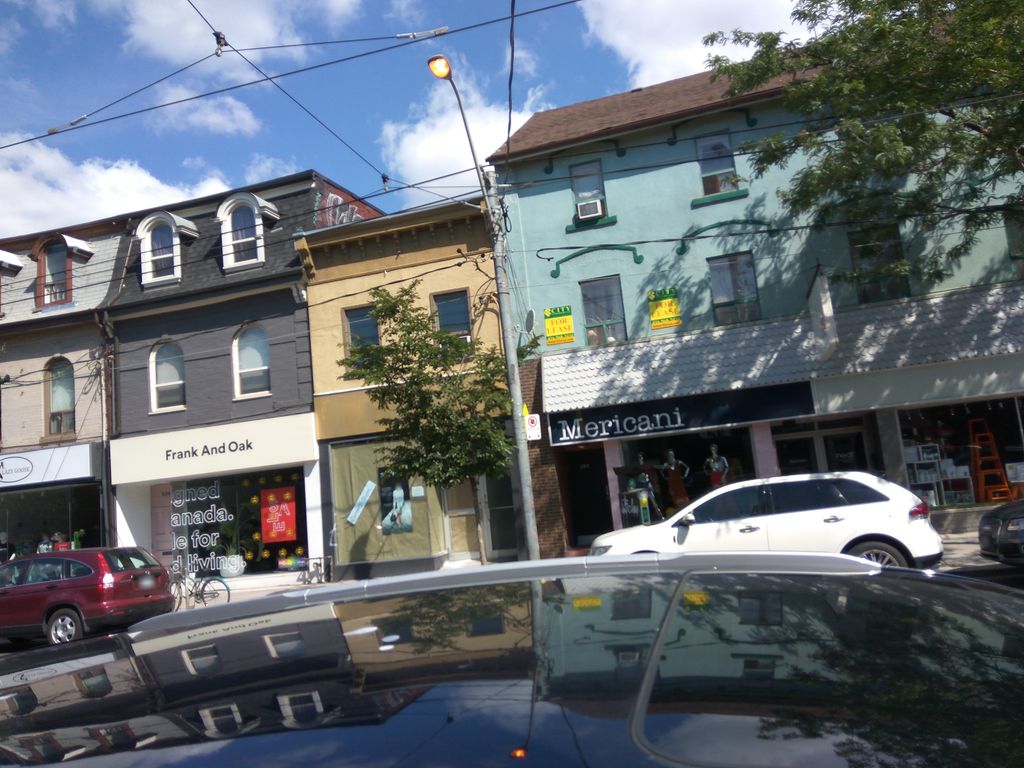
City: toronto